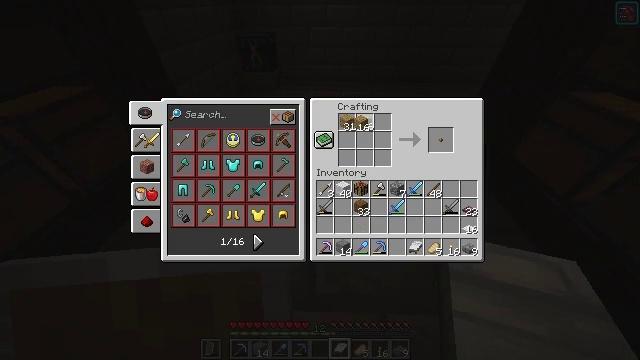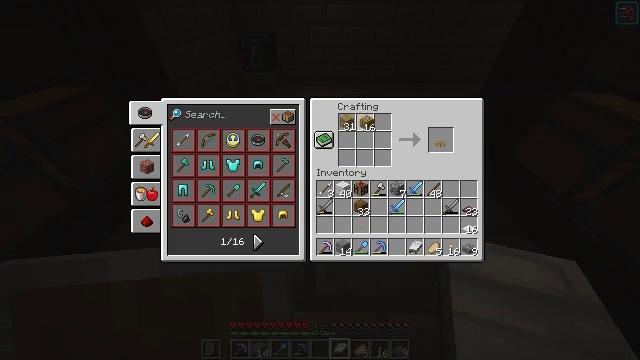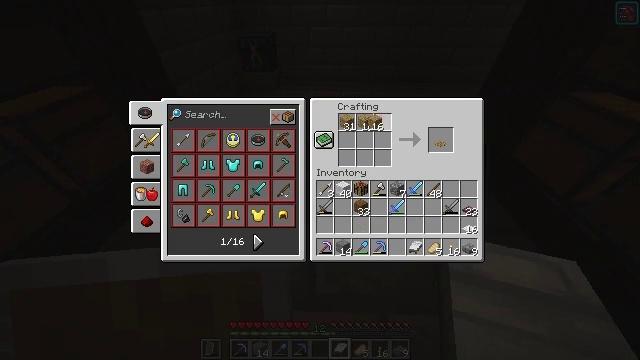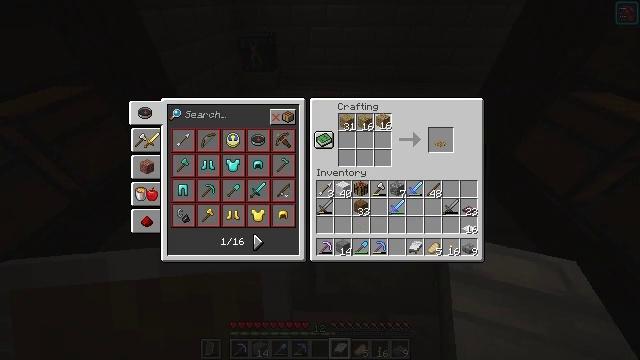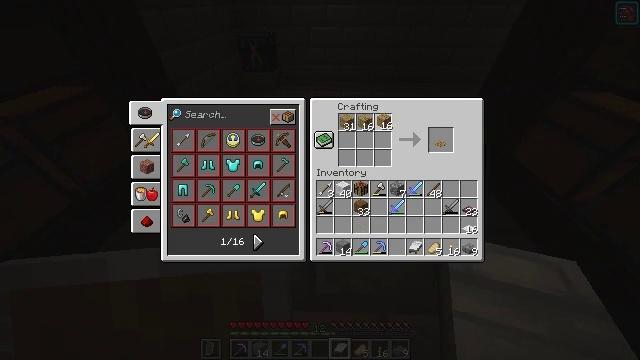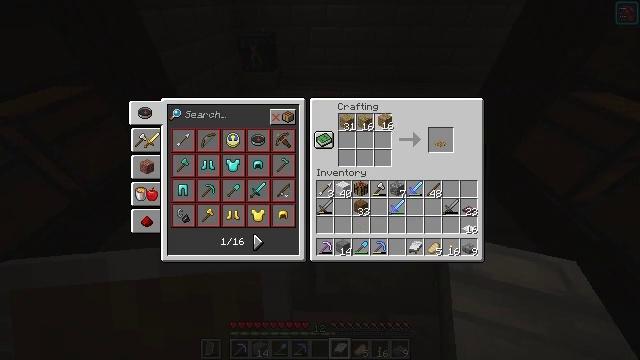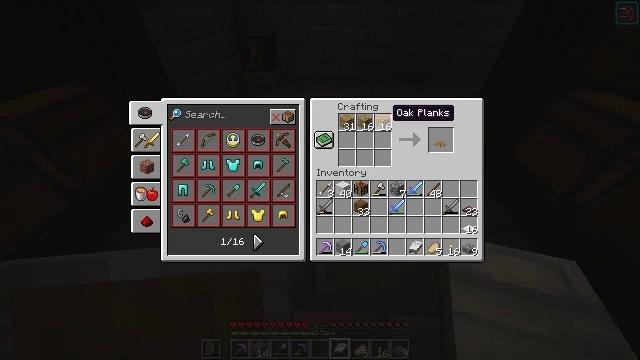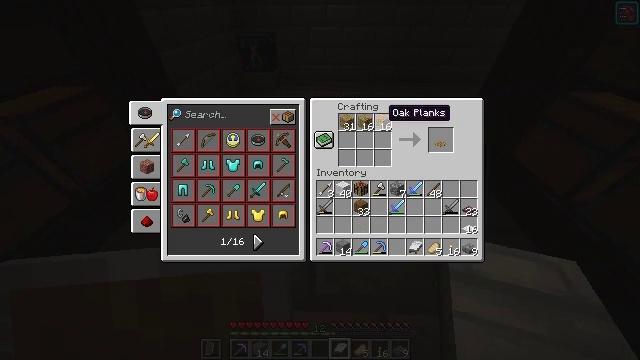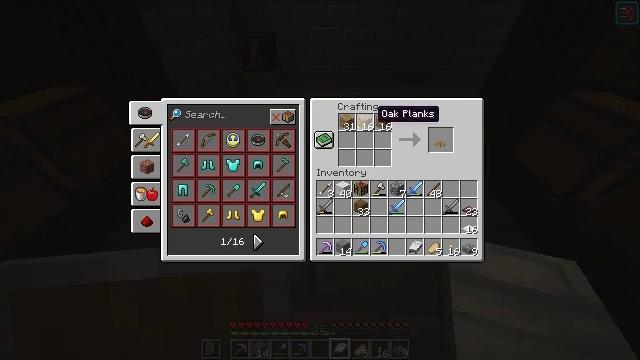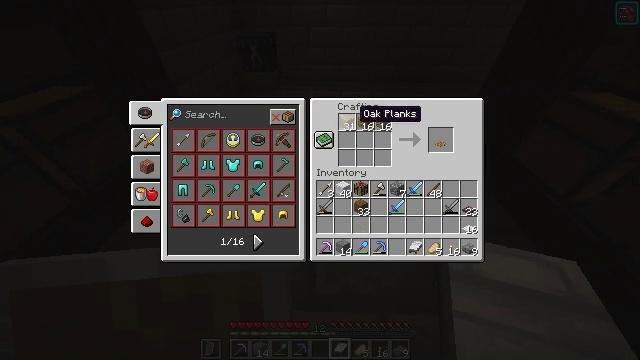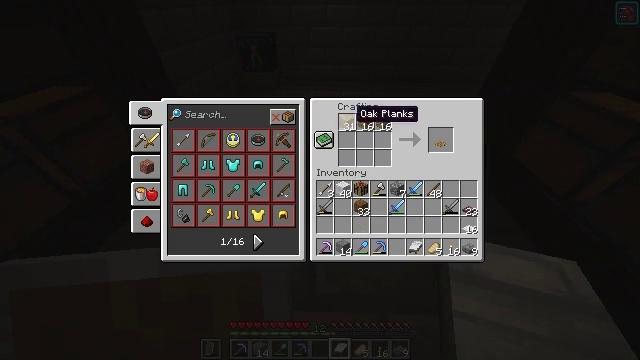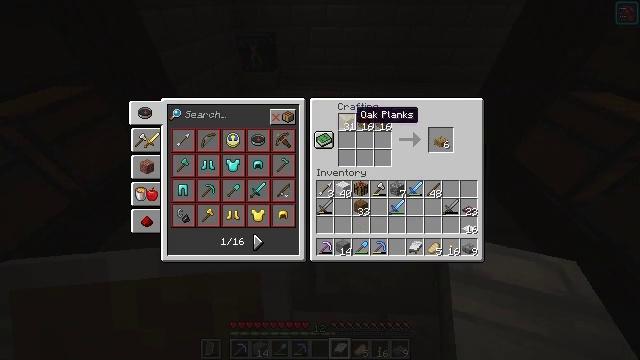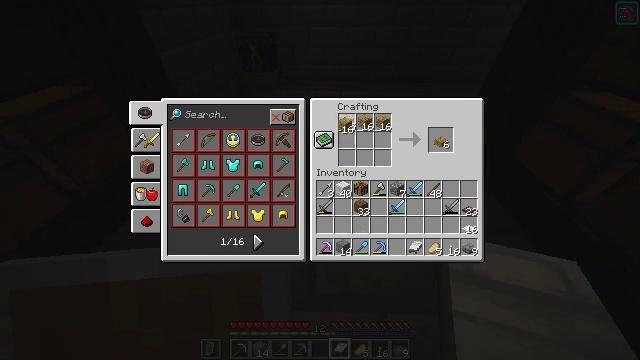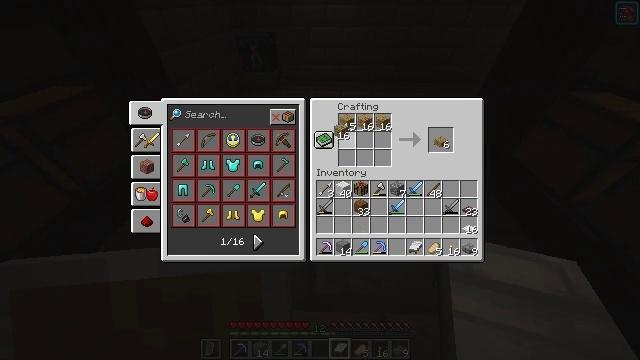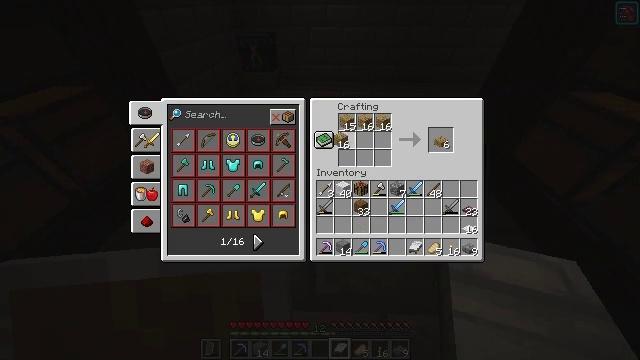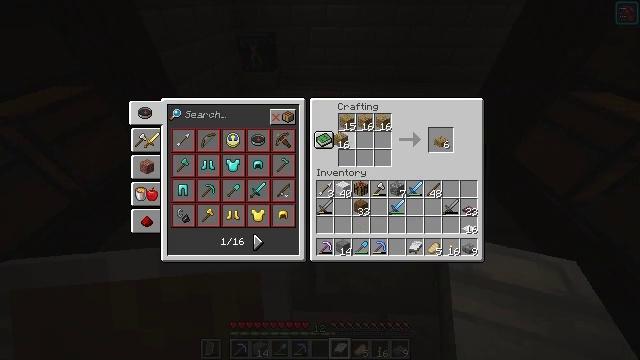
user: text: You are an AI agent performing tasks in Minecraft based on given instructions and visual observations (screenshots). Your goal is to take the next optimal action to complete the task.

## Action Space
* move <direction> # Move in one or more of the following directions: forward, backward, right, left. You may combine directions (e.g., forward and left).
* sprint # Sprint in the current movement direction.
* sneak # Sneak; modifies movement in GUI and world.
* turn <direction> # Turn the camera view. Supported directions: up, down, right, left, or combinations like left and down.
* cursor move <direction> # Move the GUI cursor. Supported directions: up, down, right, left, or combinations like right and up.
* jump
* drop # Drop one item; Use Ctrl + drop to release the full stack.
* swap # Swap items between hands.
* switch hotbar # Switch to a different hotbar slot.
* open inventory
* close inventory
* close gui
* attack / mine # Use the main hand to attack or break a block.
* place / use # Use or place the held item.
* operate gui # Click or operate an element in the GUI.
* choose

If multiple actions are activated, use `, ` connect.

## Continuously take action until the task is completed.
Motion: motion action
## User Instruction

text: Make an oak sign using planks.
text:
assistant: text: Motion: no_op
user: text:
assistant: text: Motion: cursor move right
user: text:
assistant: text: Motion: cursor move right
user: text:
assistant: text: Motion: operate gui
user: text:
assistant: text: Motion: operate gui
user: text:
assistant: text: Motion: no_op
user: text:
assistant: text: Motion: no_op
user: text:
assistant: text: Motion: cursor move left
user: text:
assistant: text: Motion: cursor move left
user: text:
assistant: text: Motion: no_op
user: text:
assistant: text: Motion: no_op
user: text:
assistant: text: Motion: choose
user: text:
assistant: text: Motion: choose
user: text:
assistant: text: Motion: cursor move down
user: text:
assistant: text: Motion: no_op
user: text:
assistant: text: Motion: operate gui
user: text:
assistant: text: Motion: operate gui
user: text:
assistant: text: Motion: no_op
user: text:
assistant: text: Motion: no_op
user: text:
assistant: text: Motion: choose
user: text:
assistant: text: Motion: choose
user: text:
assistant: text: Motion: no_op
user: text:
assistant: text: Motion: cursor move right
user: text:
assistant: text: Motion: no_op
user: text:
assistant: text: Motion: operate gui
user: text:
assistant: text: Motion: operate gui
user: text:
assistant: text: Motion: no_op
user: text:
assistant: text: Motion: no_op
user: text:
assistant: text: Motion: cursor move right and up
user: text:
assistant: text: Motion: cursor move up